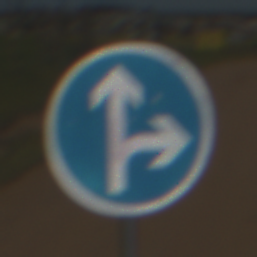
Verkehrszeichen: VorgeschriebeneFahrtrichtungGeradeausOderRechts
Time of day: MorningAfternoon
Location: Outdoor (RoadRail)
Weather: Clear
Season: NotSpecified
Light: Natural